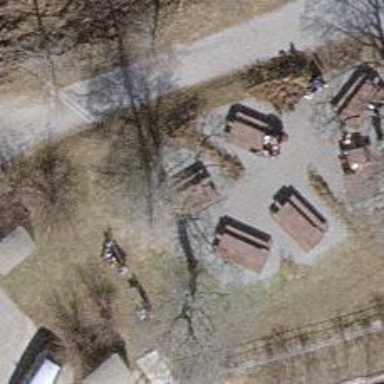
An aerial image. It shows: Picnic table located in leisure land area.